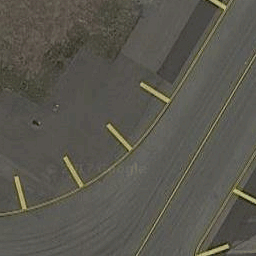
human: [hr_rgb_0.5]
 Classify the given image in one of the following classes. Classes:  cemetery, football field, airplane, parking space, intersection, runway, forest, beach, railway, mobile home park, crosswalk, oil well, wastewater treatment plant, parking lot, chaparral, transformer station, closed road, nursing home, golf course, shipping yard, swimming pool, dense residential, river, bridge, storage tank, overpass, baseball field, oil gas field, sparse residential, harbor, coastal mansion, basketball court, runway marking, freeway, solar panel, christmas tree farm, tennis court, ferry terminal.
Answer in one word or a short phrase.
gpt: runway marking